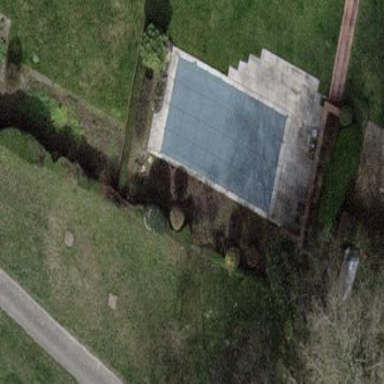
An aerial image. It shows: Swimming pool located in leisure land.